Field crop: maize
Growth stage: 2
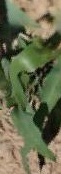
Species: maize